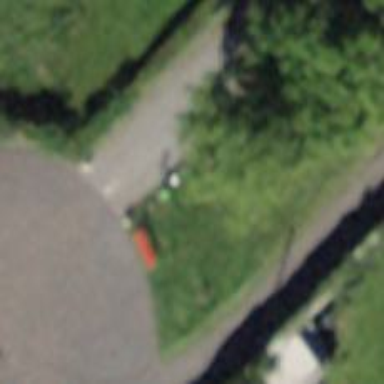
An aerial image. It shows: Bench.